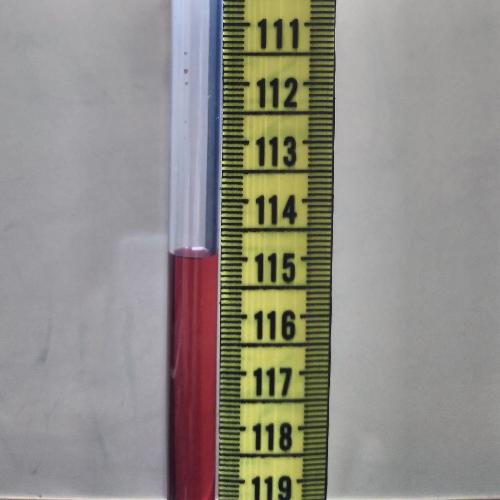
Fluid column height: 115.0 cm